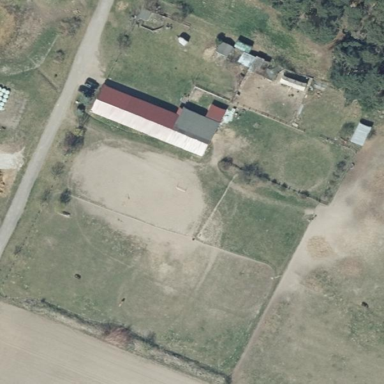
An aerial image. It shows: Farmyard area.